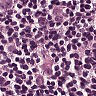
Metastatic tissue present: yes